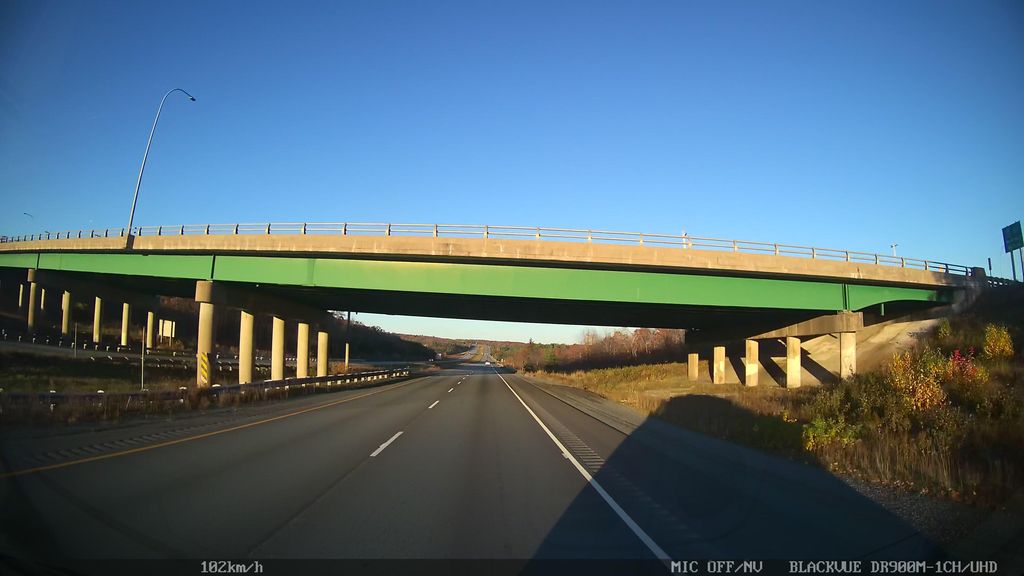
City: halifax